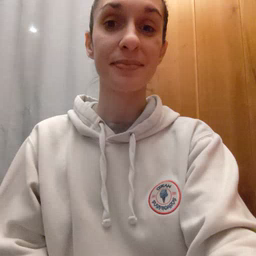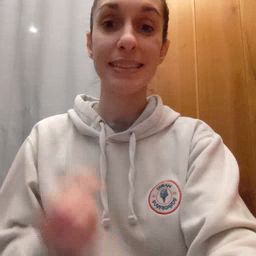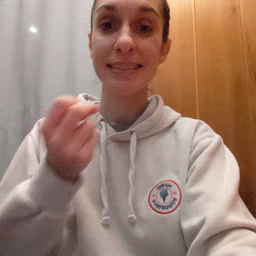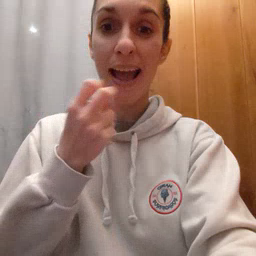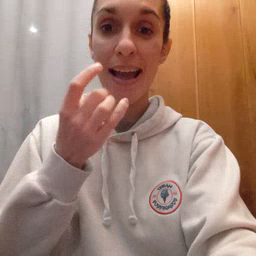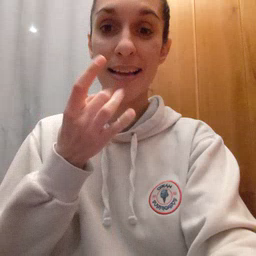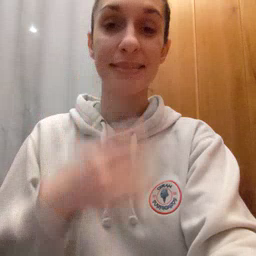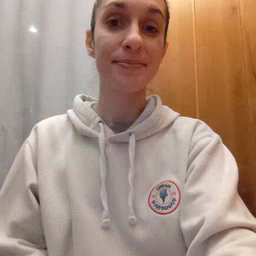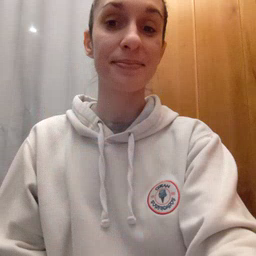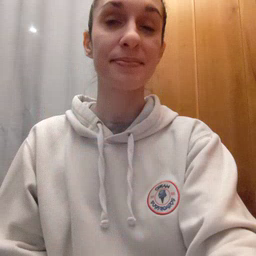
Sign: snack